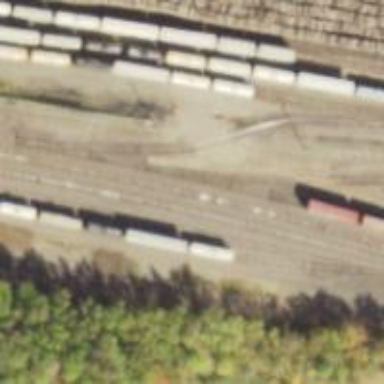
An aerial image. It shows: Siding railway track with one set of rails.